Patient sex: F
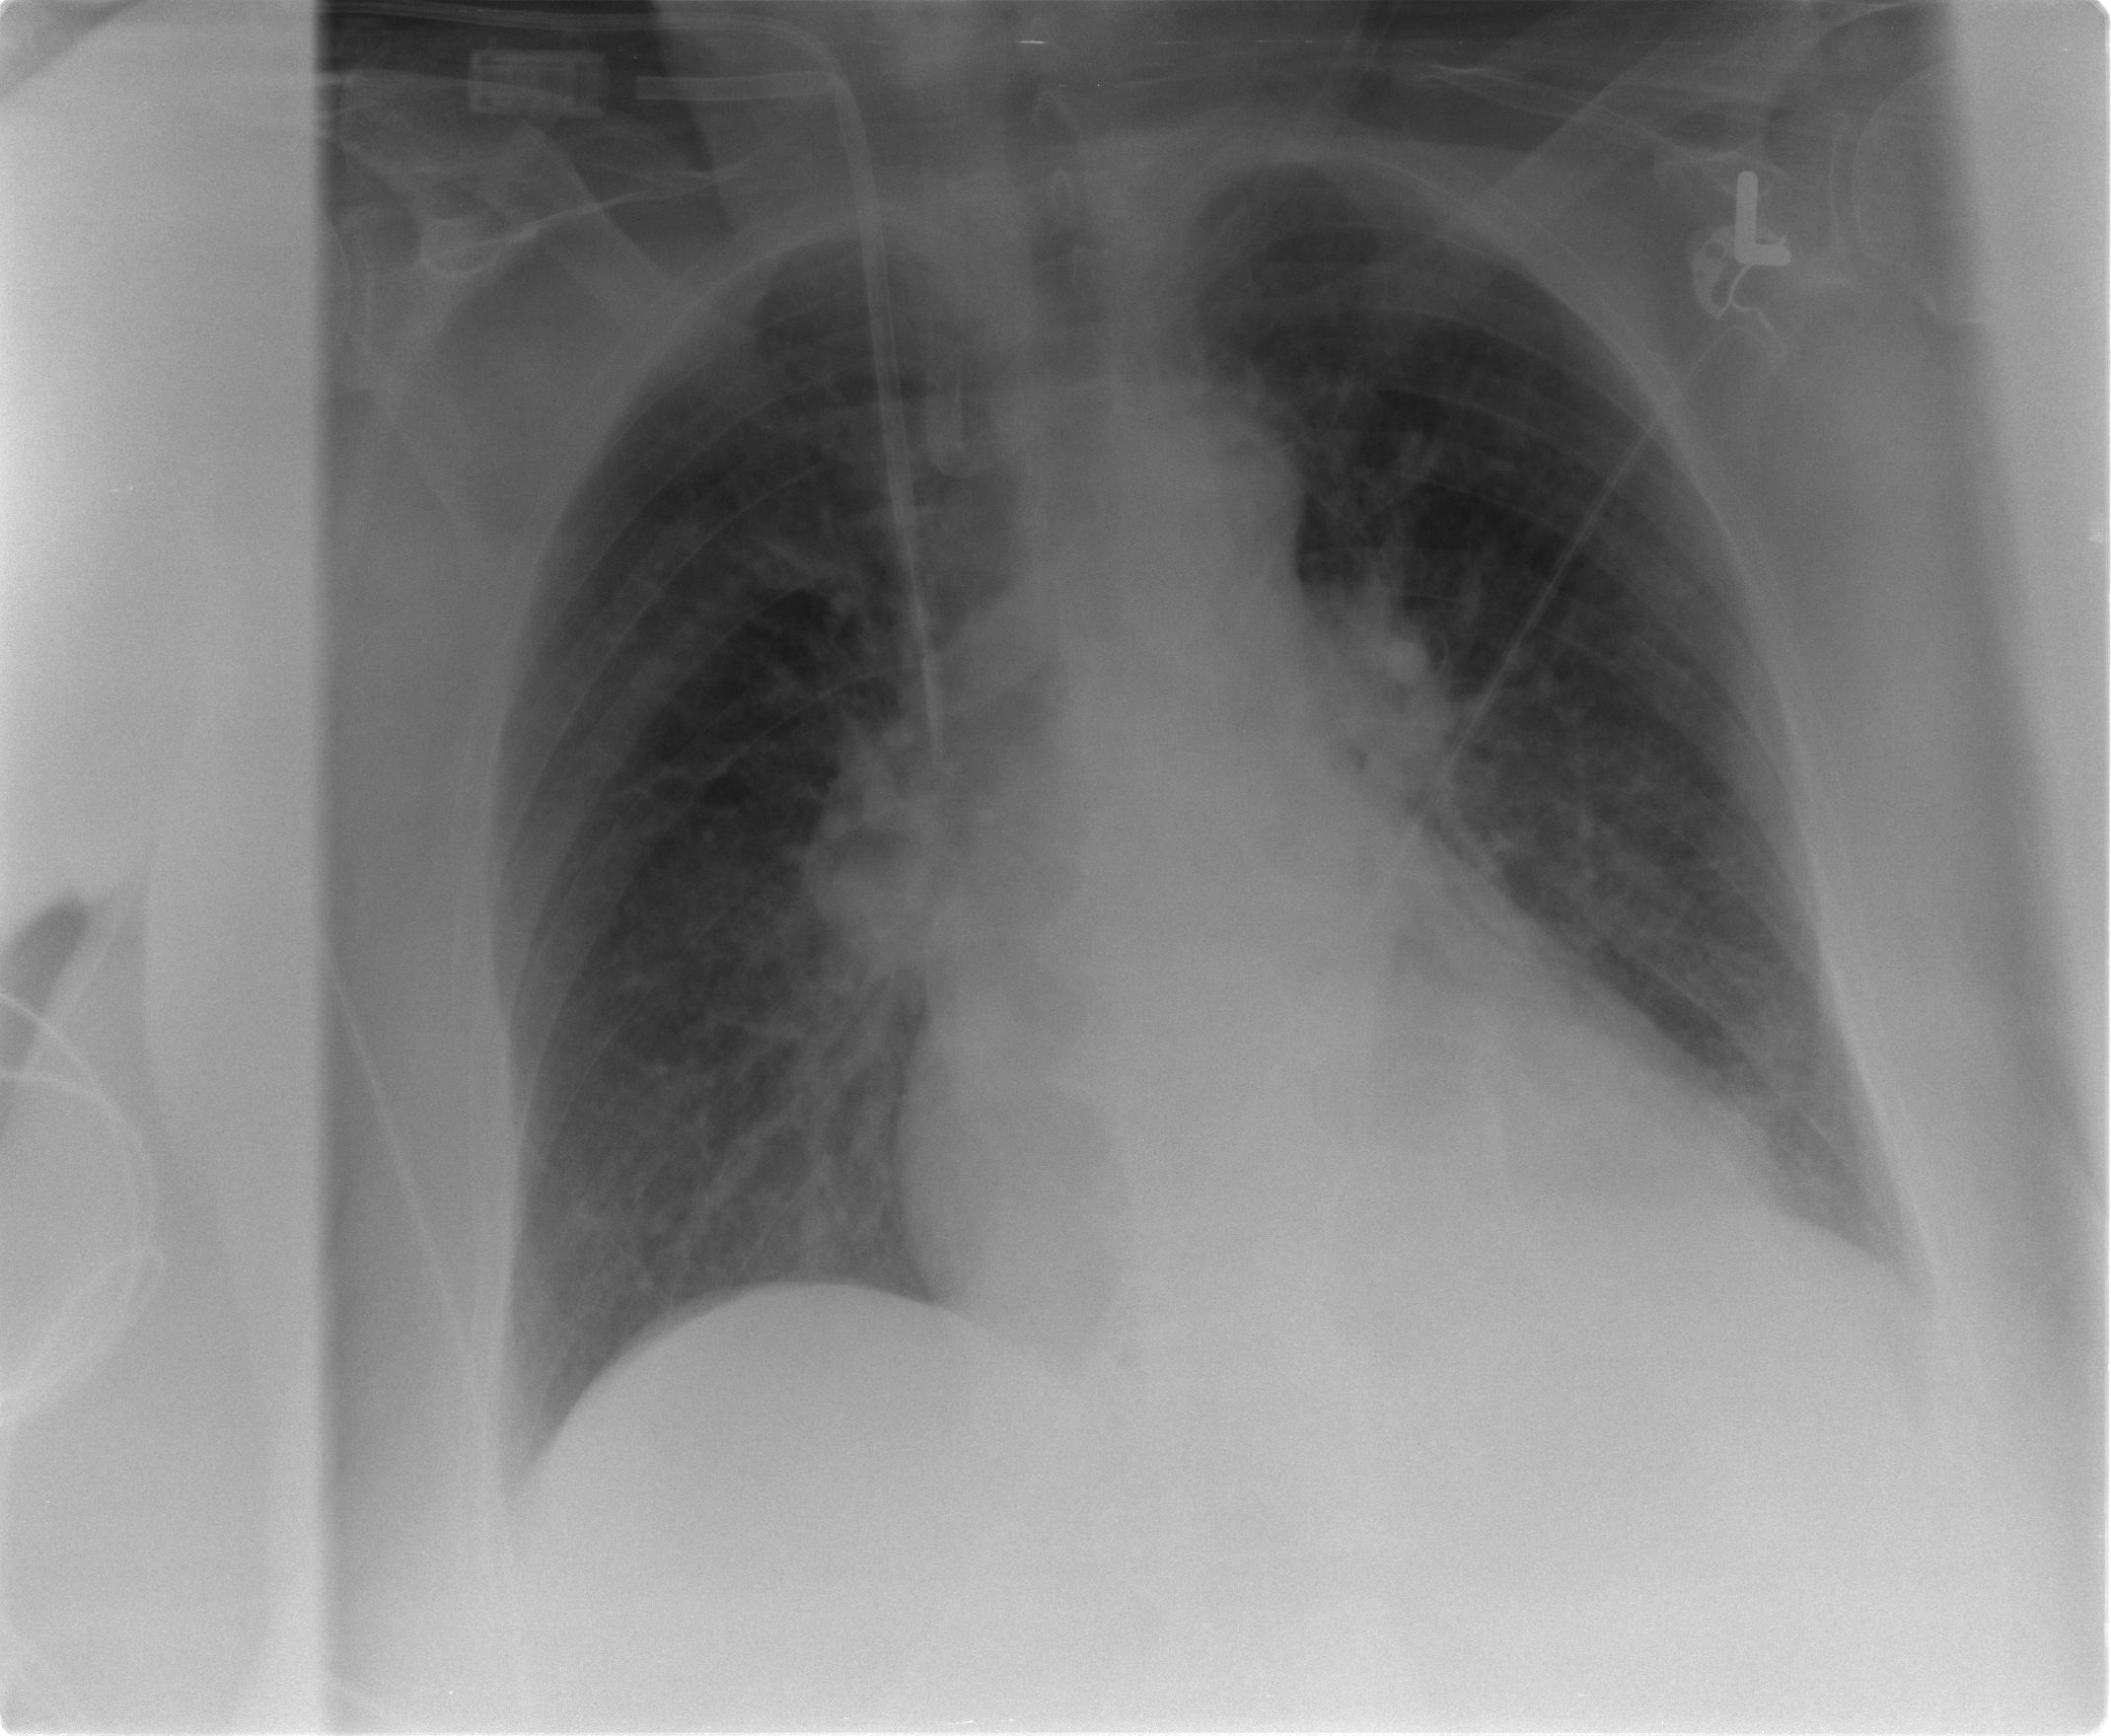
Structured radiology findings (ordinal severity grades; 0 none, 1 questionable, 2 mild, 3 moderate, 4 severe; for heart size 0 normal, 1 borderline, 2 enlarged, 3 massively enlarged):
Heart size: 1
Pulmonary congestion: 2
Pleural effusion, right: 0
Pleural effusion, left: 1
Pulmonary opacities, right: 1
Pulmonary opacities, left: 0
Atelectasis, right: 2
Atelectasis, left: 0